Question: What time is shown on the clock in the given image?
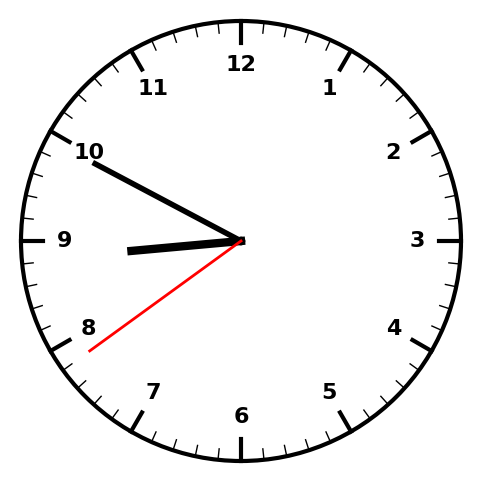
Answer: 08:49:39